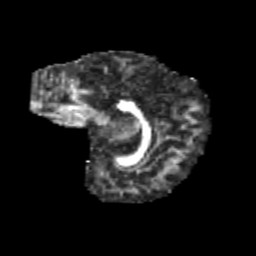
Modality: FA
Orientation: sagittal
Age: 11
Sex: female
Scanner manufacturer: siemens
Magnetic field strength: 3 T
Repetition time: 3.8 s
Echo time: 0.07 s